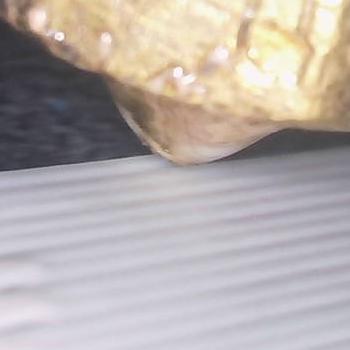
Flow rate: 52%